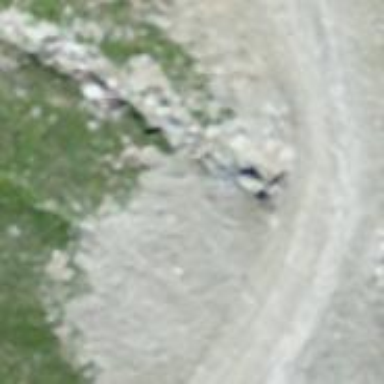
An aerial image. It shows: Culvert tunnel.